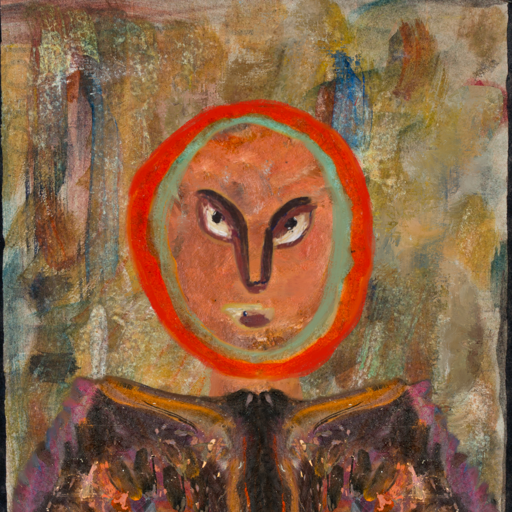
Background: Pipe, Head And Neck Front: Boggyland, Face Front: After_Raid, Bust: Gypsy_Queen, Hair Front: Sisters, Head Accessory: Blank, Second Necklace: Blank, Necklace: Blank, Baby: Blank